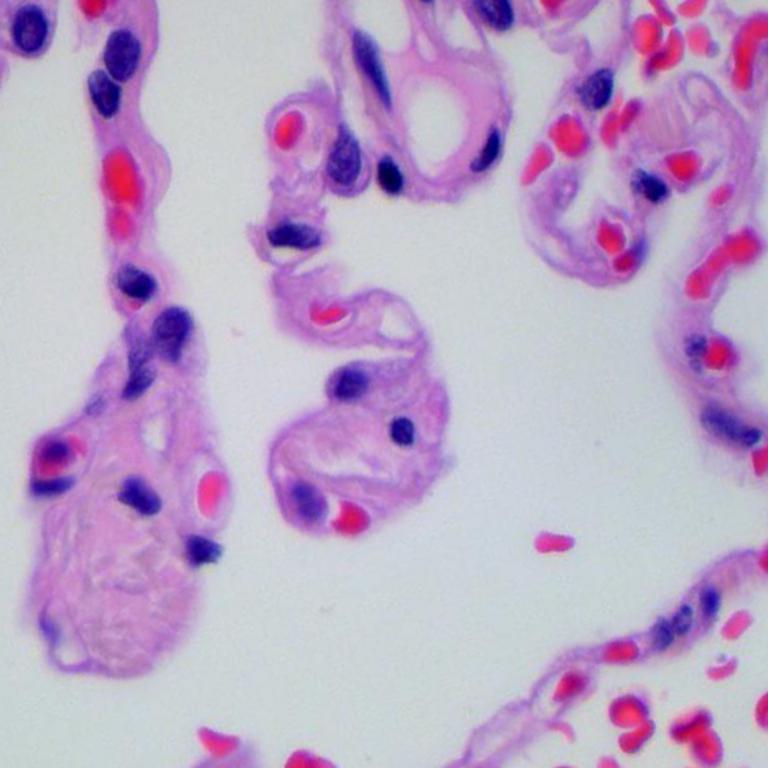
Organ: lung
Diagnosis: benign